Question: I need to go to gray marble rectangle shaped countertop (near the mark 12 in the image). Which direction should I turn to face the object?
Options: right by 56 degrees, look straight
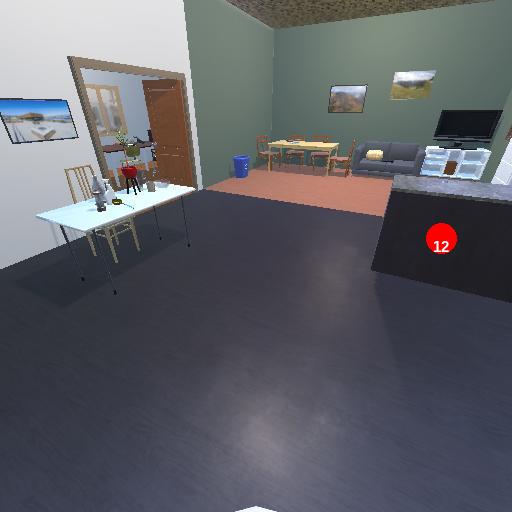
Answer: right by 56 degrees